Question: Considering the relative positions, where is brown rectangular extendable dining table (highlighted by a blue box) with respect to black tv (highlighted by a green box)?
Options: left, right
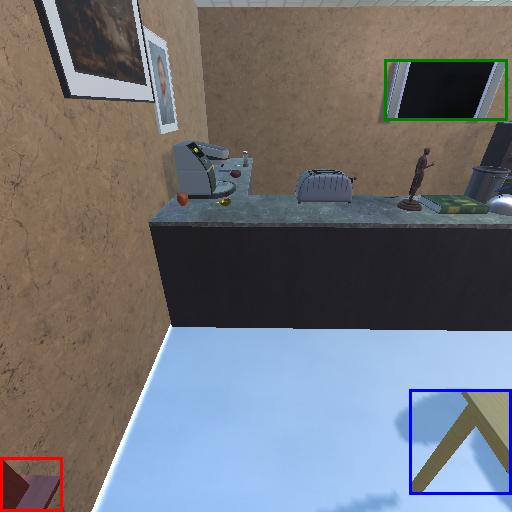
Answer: left